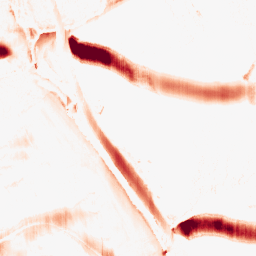
Category: morphological
Decomposition family: morphological_ellipse
Decomposition parameters: operation: opening
width: 30
height: 5
Upsampling method: regularized
Upsampling parameters: scale: 2
lambda_reg: 0.001
Upsampling scale: 2